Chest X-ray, PA view. Patient: 61 years old, sex F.
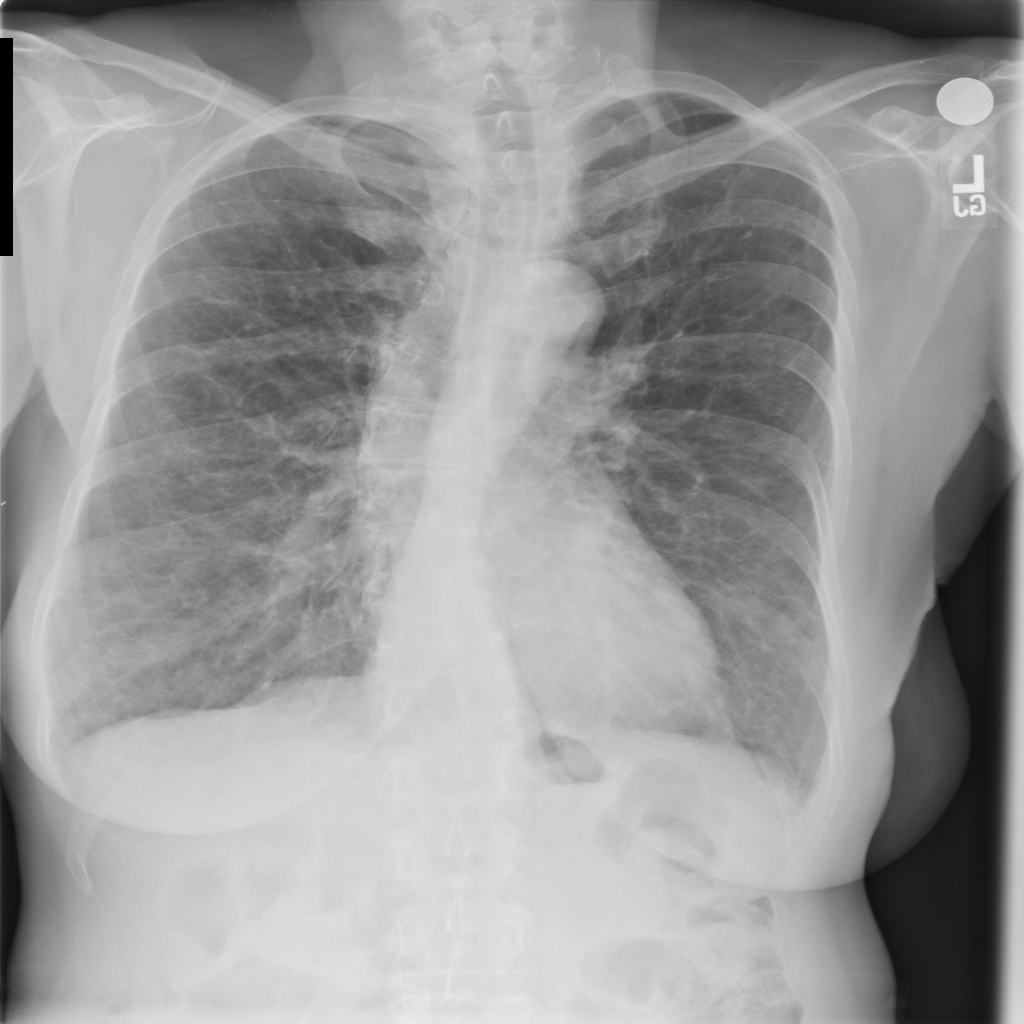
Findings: No Finding